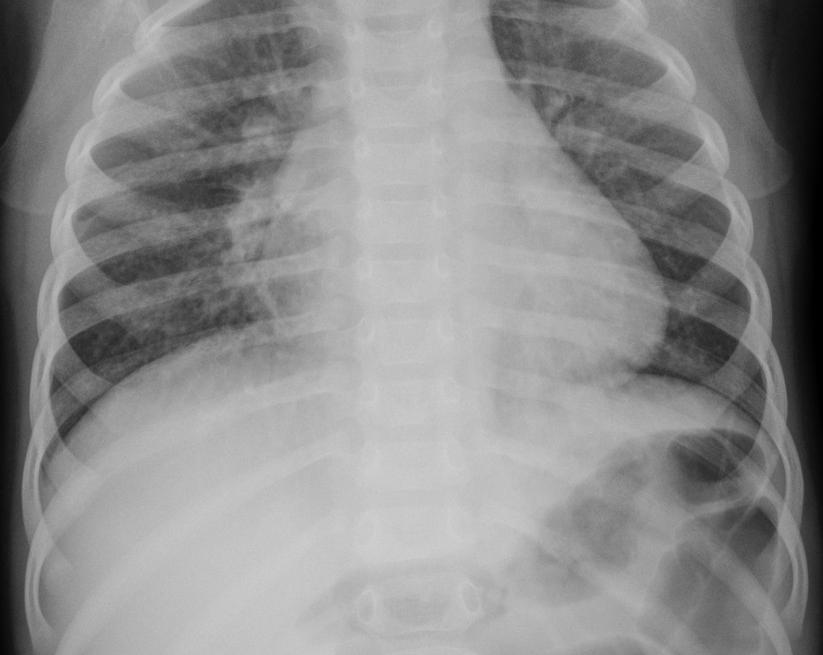
Diagnosis: PNEUMONIA